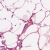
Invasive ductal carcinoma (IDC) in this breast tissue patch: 1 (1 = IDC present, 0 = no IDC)